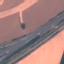
Land use / land cover: Highway